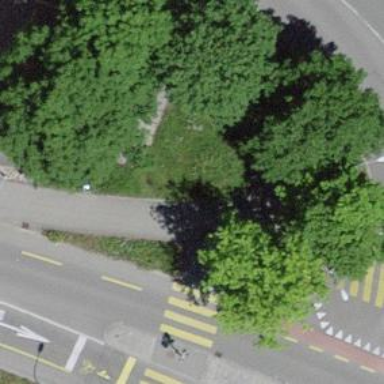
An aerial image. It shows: Bench for seating.